Interaction volume radius: 10 \u00c5
Interaction volume height: 20 \u00c5
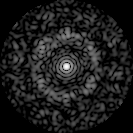
Disorder parameter: 0.7833